Interaction volume radius: 5 \u00c5
Interaction volume height: 20 \u00c5
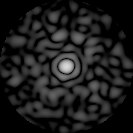
Disorder parameter: 0.7596